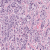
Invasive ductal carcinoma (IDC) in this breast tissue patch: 1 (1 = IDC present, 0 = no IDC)